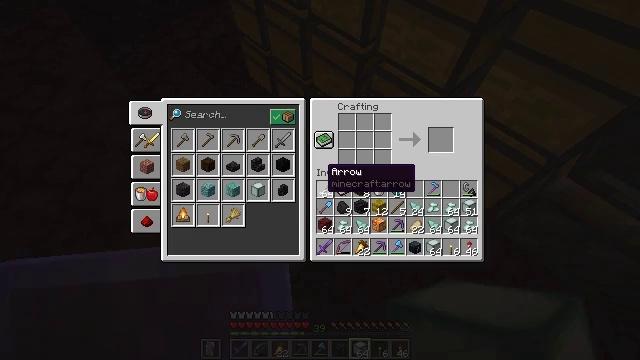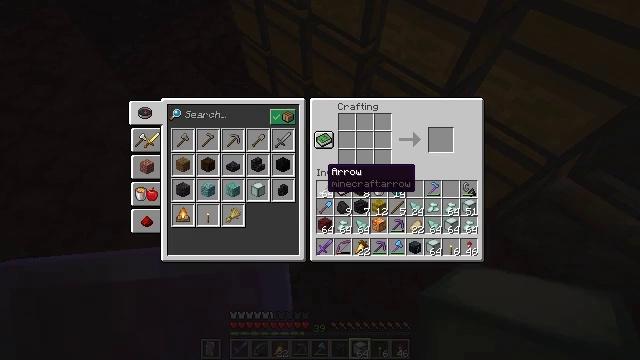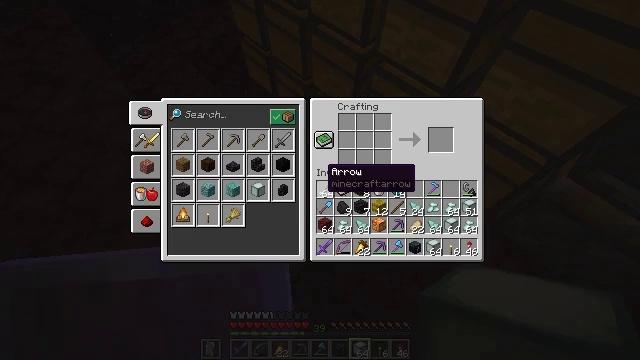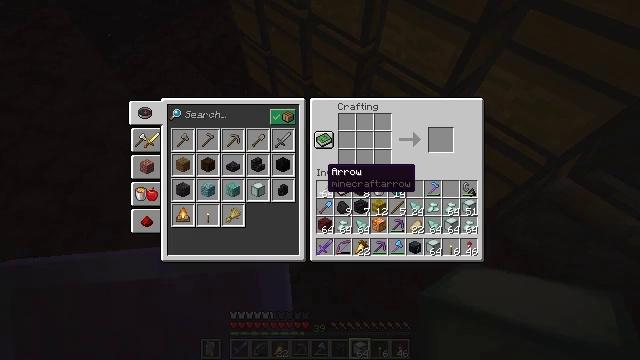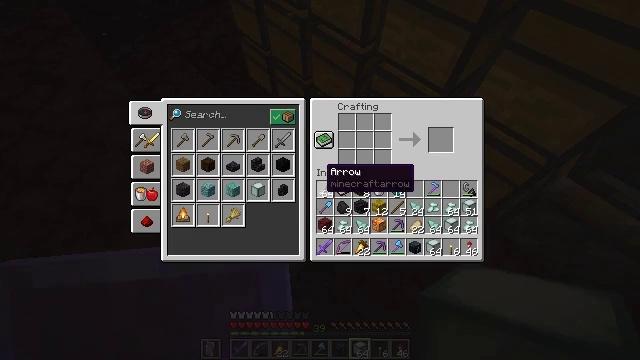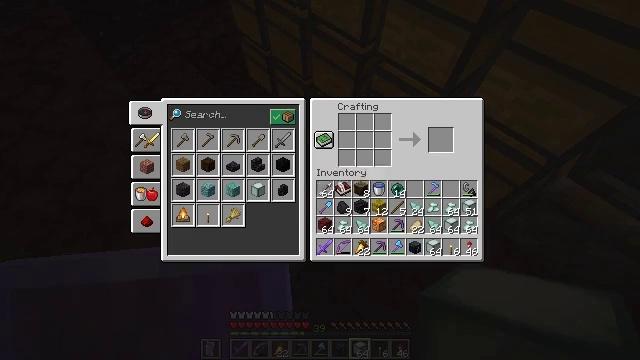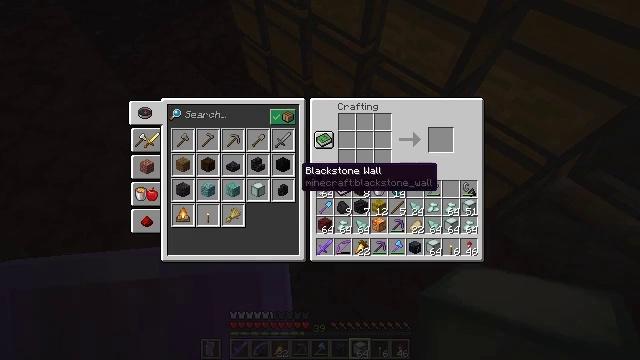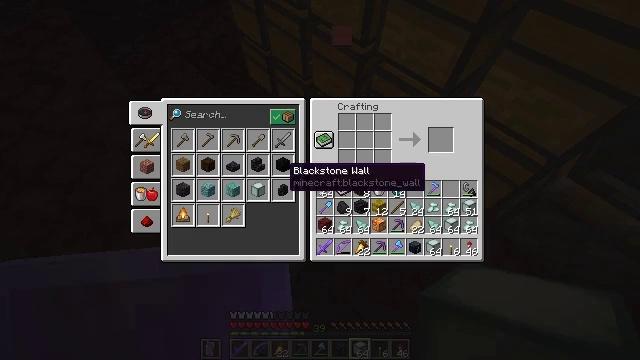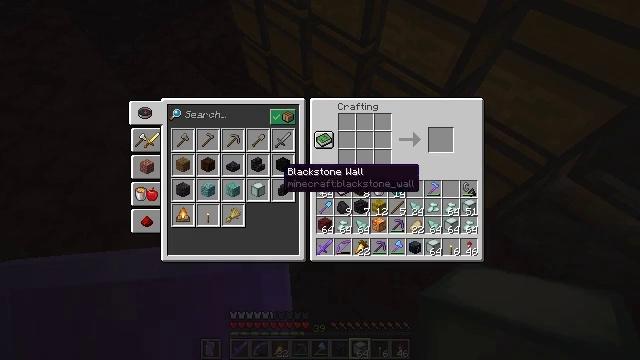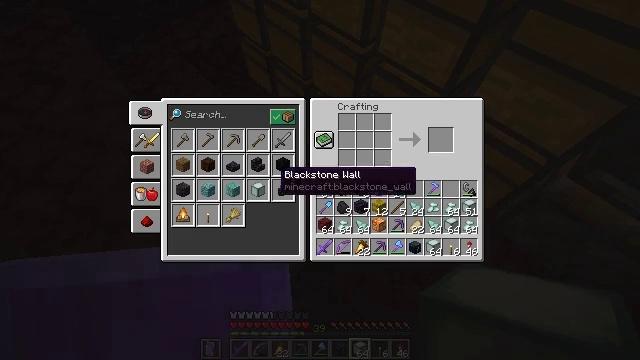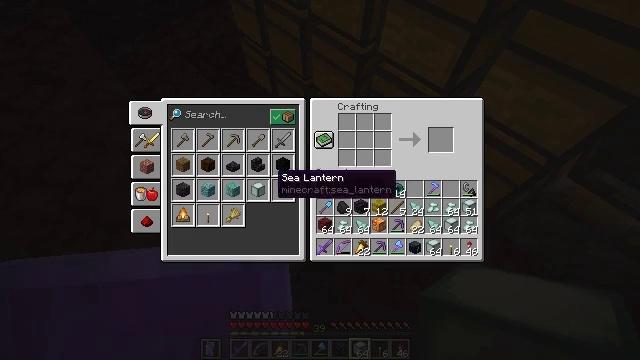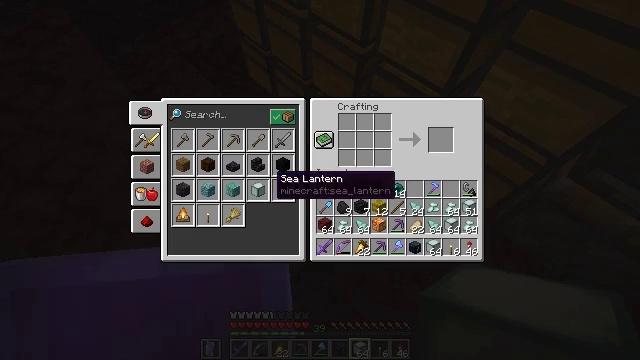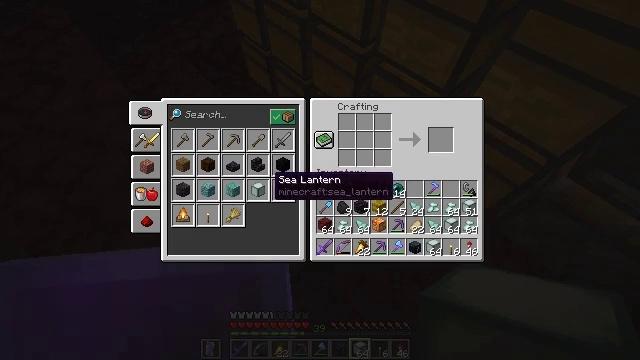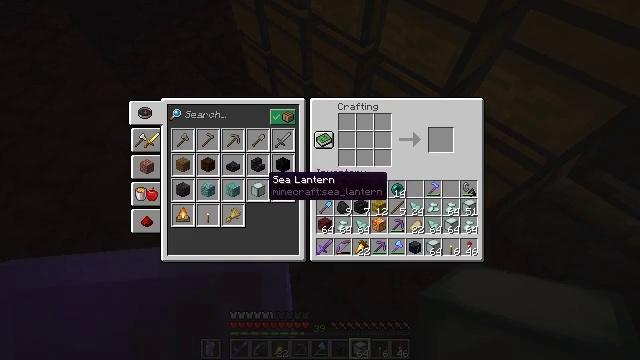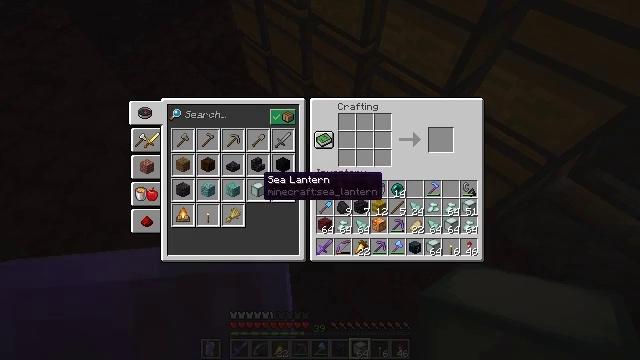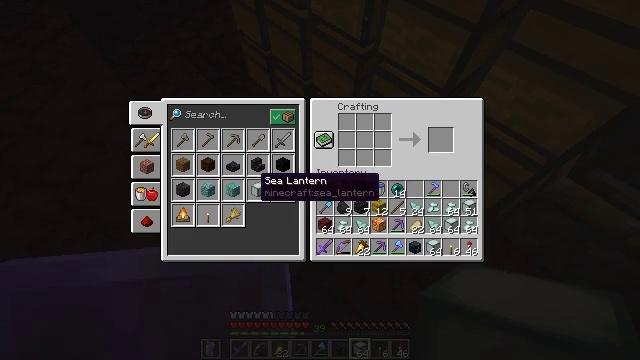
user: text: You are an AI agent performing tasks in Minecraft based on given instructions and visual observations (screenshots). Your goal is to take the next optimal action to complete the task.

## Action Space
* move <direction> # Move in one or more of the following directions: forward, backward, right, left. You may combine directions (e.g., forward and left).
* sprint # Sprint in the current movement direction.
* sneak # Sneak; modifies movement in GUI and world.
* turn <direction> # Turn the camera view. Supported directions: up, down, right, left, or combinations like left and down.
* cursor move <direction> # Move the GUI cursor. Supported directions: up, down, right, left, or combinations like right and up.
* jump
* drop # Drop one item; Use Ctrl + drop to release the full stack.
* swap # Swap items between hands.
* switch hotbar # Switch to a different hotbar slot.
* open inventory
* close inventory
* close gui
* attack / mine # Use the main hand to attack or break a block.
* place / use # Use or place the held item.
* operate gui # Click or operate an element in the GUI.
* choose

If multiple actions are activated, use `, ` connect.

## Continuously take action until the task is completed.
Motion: motion action
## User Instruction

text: Use materials to craft a sea lantern.
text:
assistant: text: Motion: no_op
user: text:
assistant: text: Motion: no_op
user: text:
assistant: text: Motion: no_op
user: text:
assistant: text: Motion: no_op
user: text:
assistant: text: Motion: cursor move left
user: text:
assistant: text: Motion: cursor move left
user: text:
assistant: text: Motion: cursor move left
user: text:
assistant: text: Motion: no_op
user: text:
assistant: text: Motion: no_op
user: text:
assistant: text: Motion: sneak
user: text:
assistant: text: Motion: sneak
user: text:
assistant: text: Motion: sneak
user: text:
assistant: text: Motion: sneak
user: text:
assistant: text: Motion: sneak
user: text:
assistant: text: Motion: sneak
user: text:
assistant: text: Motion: sneak
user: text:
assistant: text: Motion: sneak
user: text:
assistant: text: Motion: sneak
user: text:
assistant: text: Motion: sneak, operate gui
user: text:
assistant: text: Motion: sneak, operate gui
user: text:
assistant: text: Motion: sneak, operate gui
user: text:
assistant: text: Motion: sneak, operate gui
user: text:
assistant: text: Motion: sneak, cursor move right
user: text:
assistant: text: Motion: sneak, cursor move right
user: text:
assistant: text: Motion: sneak, cursor move right and up
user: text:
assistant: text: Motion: sneak, cursor move right and up
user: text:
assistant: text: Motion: sneak, cursor move right
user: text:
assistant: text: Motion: sneak
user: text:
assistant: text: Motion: sneak
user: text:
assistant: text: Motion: sneak